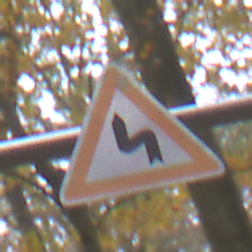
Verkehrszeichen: DoppelkurveZunaechstLinks
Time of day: MorningAfternoon
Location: Outdoor (Nature)
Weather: Overcast
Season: Autumn
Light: Natural